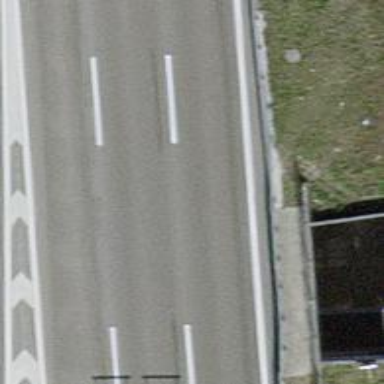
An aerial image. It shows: Asphalt motorway.